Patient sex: F
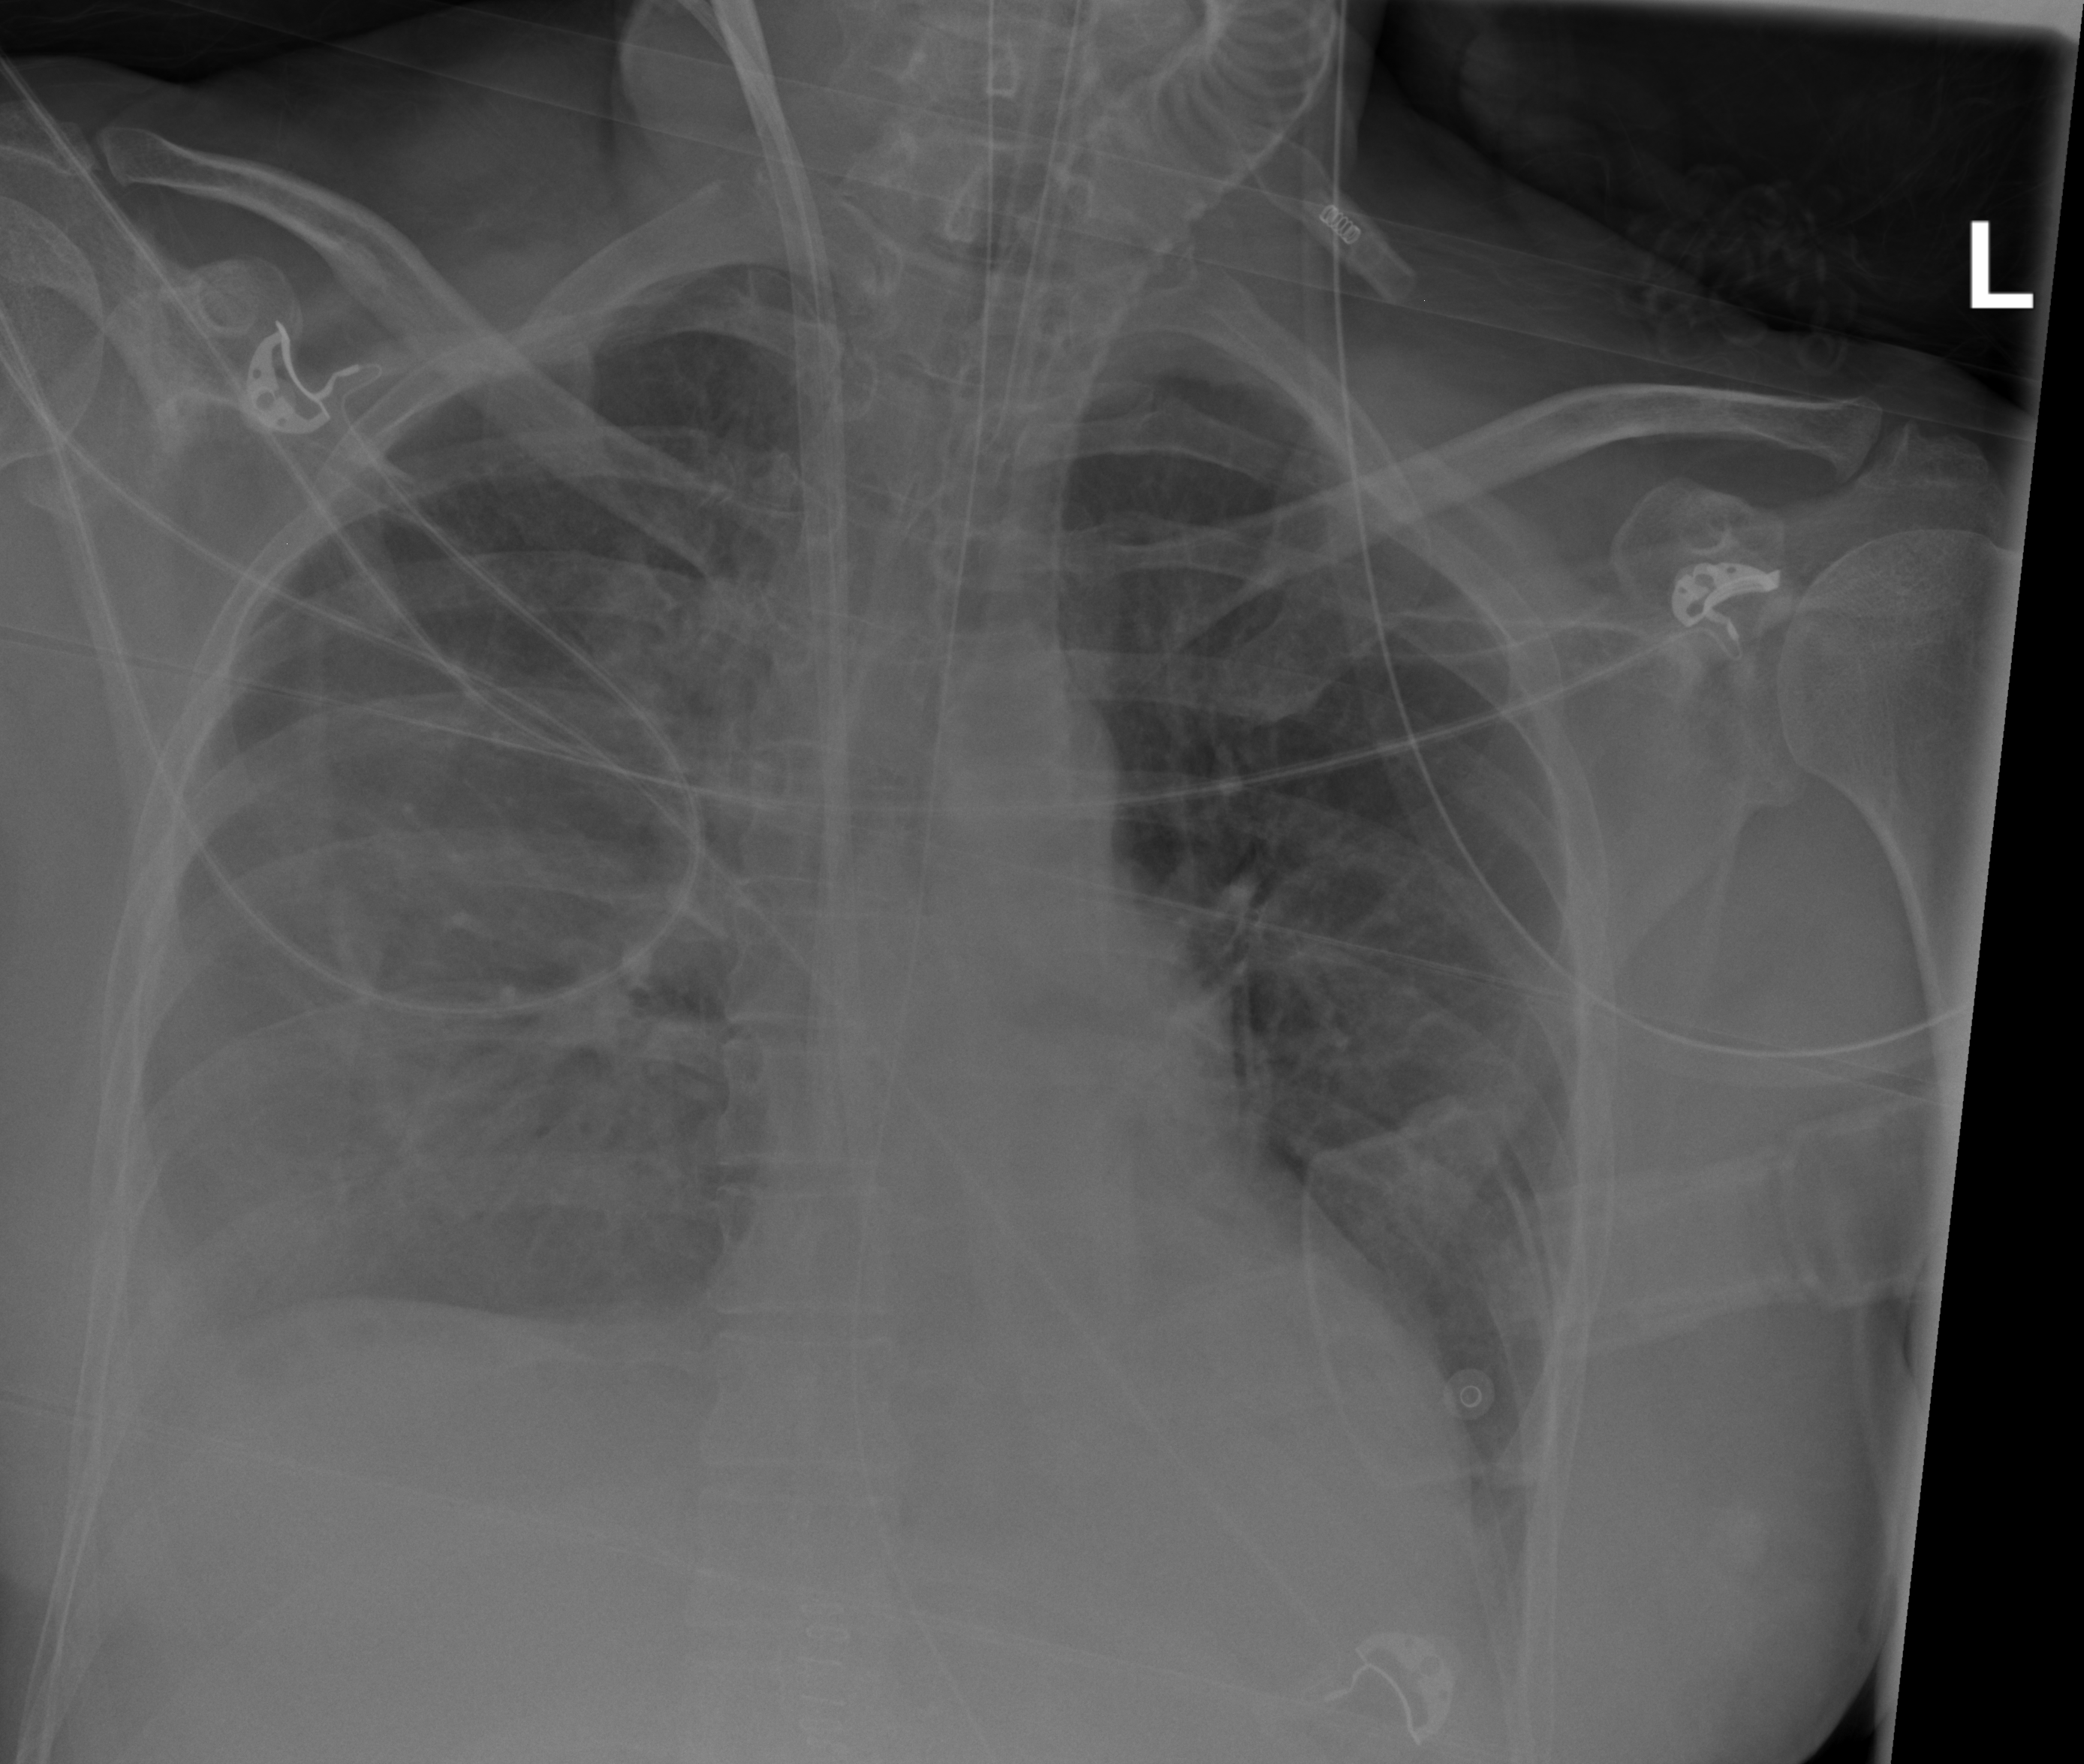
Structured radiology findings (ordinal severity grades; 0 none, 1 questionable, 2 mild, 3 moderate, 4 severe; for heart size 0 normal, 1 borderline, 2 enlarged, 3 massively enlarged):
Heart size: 1
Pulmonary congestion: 2
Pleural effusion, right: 3
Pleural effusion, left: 2
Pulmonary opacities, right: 0
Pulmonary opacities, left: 0
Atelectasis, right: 2
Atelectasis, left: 2